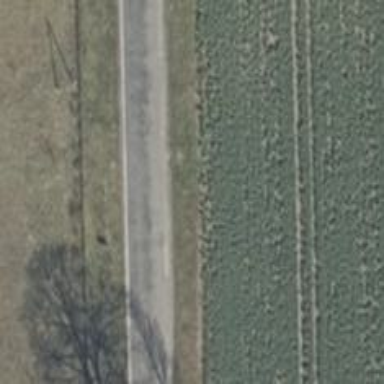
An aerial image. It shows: Secondary road with asphalt surface.